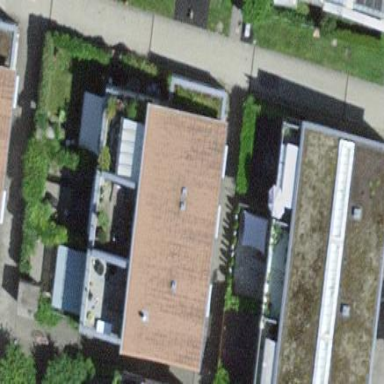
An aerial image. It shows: Simple house.